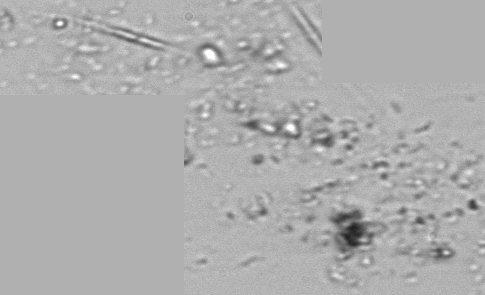
Label: Phaeocystis_debris